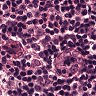
Metastatic tissue present: no